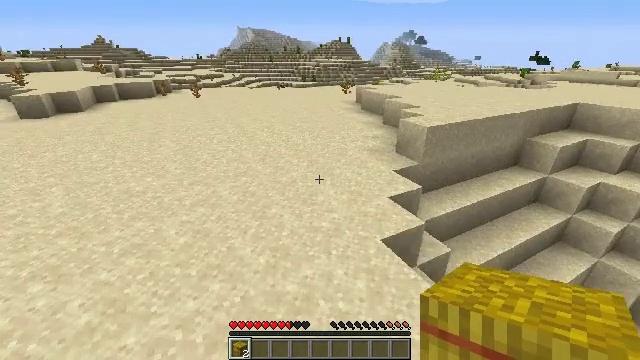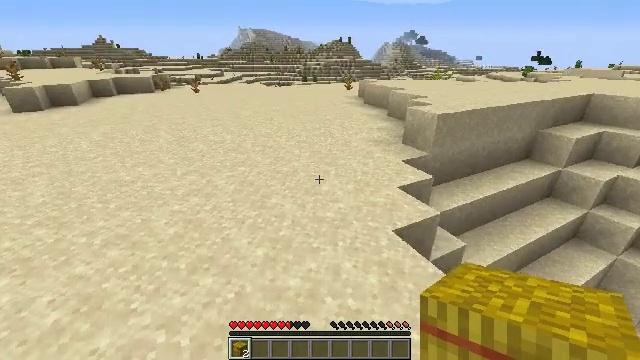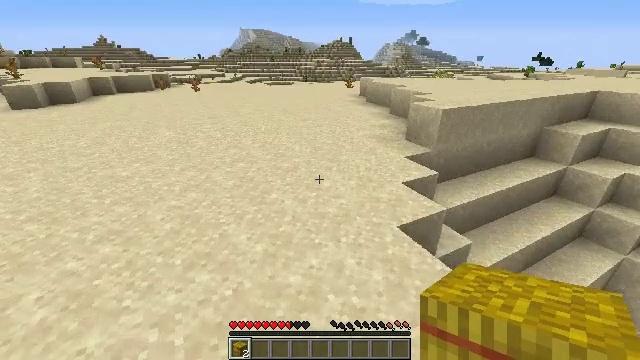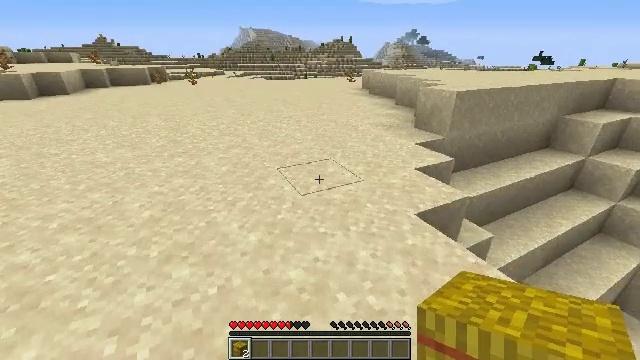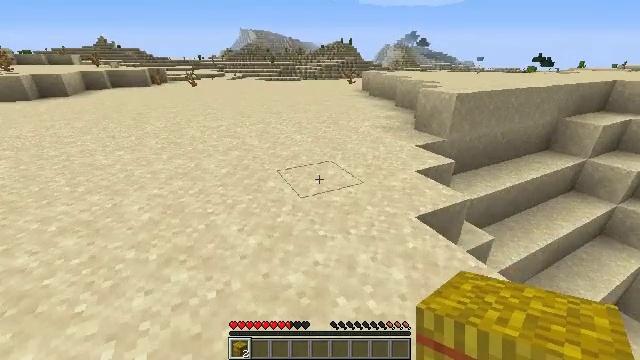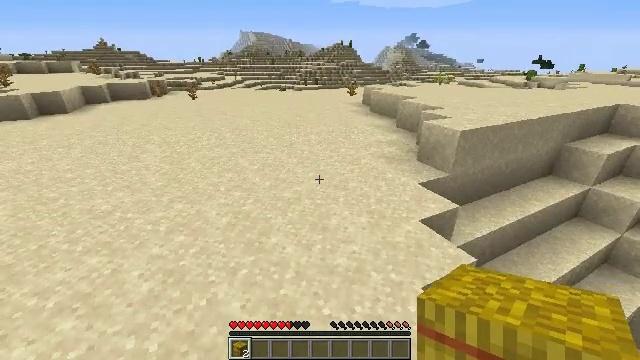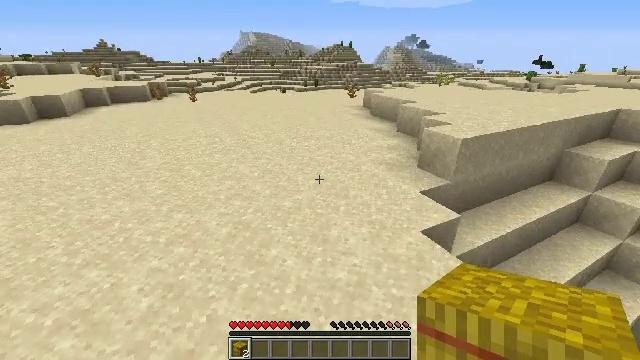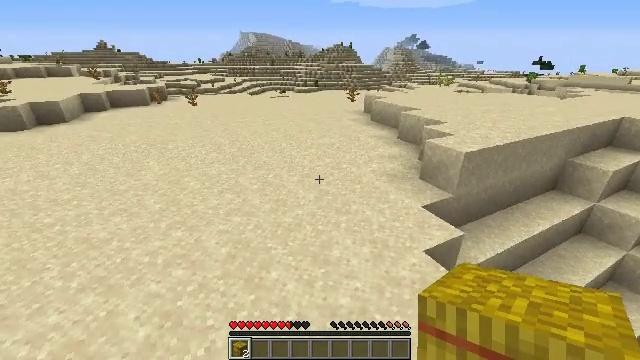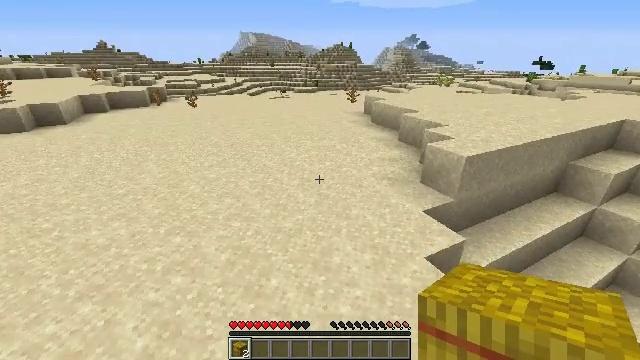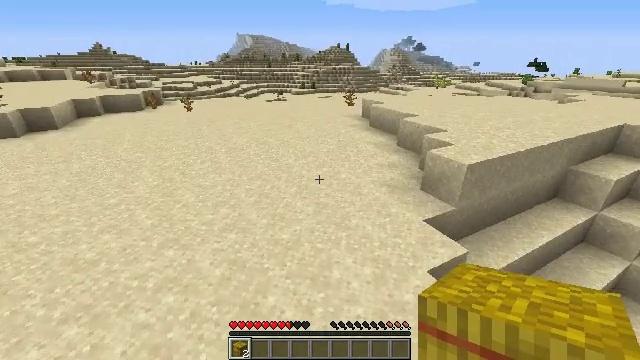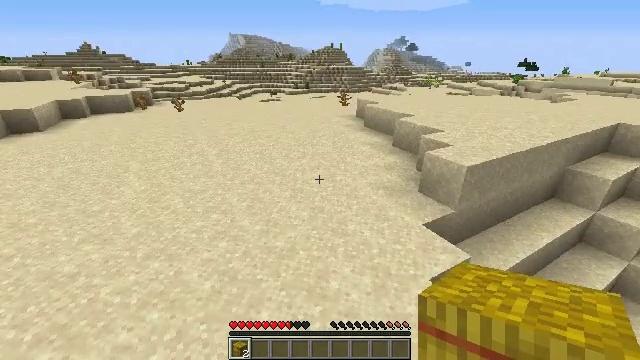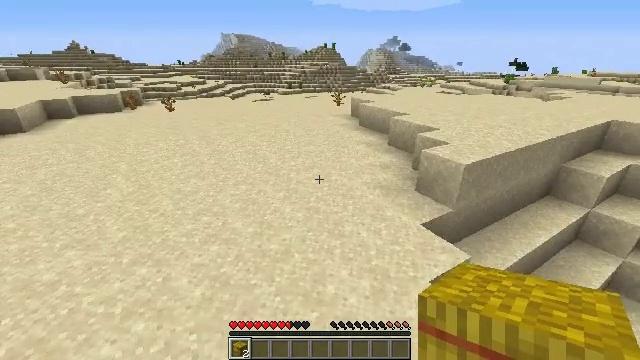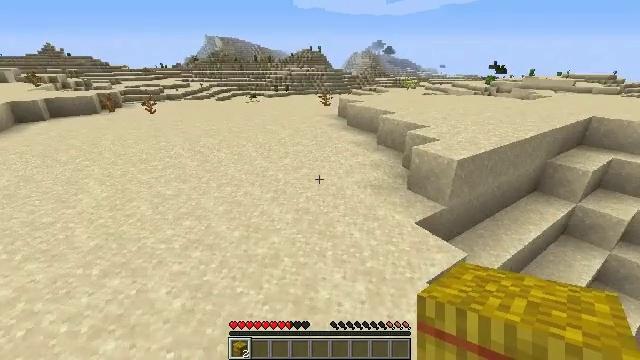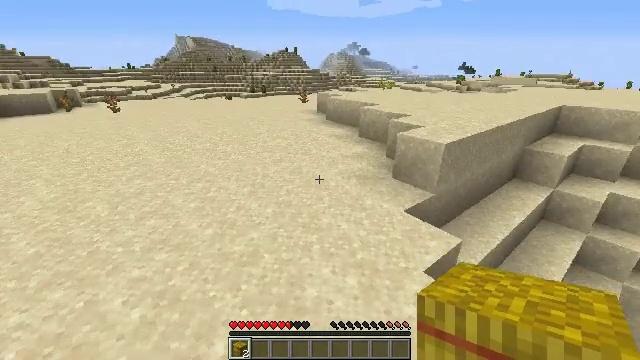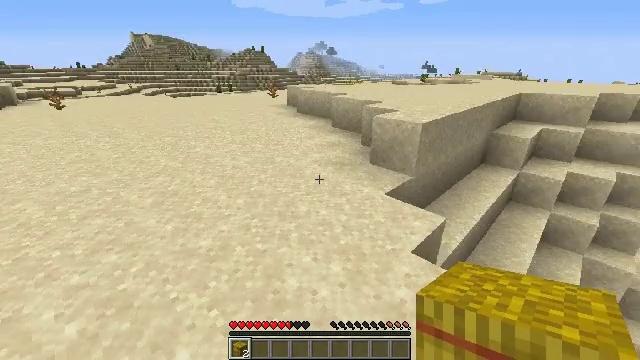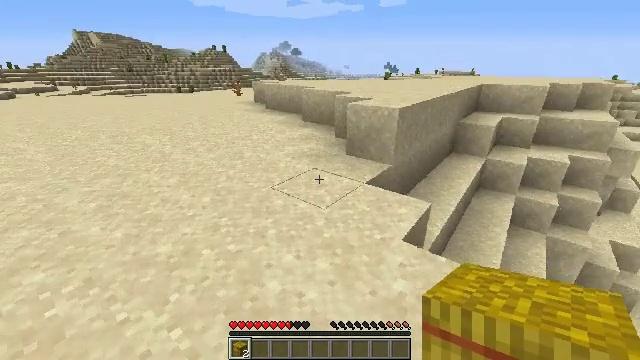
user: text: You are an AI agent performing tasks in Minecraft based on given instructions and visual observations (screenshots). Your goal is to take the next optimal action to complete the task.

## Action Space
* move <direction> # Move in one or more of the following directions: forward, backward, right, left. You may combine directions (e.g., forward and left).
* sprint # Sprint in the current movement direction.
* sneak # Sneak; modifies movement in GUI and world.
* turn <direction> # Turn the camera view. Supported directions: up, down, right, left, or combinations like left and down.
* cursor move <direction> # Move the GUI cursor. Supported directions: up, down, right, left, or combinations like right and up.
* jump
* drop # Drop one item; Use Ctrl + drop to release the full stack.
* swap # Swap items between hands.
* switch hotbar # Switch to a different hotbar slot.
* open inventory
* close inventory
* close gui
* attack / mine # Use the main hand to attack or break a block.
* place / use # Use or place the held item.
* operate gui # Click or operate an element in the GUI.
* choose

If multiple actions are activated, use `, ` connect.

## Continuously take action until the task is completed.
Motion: motion action
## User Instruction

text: Drop a hay block.
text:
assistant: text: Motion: move forward, sprint, jump
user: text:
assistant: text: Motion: move forward, sprint, jump
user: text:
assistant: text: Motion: move forward, sprint, jump
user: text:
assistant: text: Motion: move forward, sprint, jump
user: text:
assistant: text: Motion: move forward, sprint, jump
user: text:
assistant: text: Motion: move forward, sprint, jump
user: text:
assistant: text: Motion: move forward, sprint, jump
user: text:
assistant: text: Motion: move forward, sprint, jump
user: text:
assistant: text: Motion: move forward, sprint, jump
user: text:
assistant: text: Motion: move forward, sprint, turn right, jump
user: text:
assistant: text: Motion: move forward, sprint, turn right, jump
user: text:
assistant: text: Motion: move forward, sprint, turn right, jump
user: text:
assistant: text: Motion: move forward, sprint, turn right, jump
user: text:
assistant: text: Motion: move forward, sprint, turn right, jump
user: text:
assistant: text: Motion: move forward, sprint, turn right, jump
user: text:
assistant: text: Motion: move forward, sprint, turn right, jump
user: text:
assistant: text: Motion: move forward, sprint, turn right, jump
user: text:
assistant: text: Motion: move forward, sprint, turn right, jump
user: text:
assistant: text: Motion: move forward, sprint, turn right, jump
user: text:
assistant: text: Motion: move forward, sprint, turn right, jump
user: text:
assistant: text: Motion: move forward, sprint, turn right, jump
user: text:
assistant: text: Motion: move forward, sprint, turn right, jump
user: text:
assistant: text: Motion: move forward, sprint, turn right, jump
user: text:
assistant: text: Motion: move forward, sprint, jump
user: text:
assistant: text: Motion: move forward, sprint, jump
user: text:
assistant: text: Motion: move forward, sprint, jump
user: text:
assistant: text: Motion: move forward, sprint, jump
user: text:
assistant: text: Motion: move forward, sprint, jump
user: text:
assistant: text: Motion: move forward, sprint, jump
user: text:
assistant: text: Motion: move forward, sprint, jump